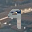
Label: 9